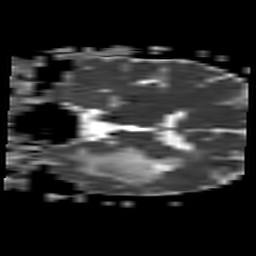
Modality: ADC
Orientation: coronal
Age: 34
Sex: male
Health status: ill
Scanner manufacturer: philips
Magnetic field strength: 3 T
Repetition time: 3.8 s
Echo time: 0.09 s